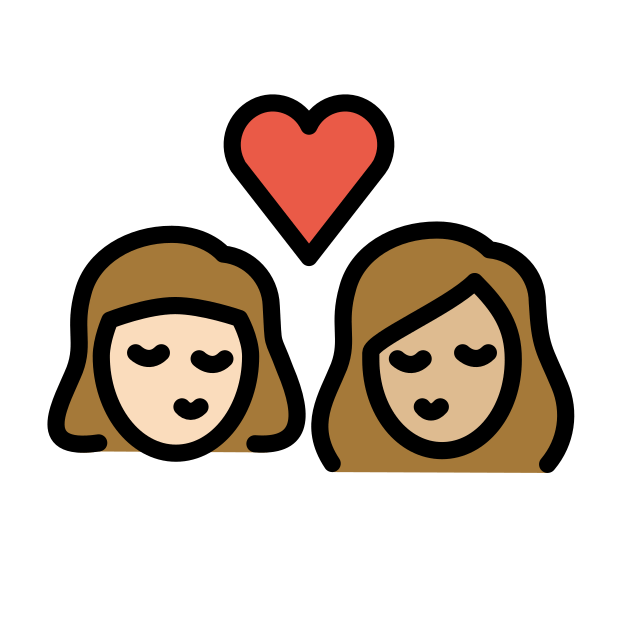
kiss: woman, woman, light skin tone, medium-light skin tone